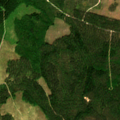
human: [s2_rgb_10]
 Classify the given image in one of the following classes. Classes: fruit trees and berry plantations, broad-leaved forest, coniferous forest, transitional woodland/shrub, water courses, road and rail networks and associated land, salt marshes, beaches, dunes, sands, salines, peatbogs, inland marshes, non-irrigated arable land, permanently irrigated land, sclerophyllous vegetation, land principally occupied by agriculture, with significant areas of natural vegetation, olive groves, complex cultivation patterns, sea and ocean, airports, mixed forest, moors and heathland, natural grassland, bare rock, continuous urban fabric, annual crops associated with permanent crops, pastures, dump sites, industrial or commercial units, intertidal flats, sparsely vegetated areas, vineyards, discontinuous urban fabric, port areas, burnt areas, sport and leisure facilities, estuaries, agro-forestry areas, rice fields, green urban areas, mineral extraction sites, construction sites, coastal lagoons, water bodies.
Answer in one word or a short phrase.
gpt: coniferous forest, mixed forest, transitional woodland/shrub